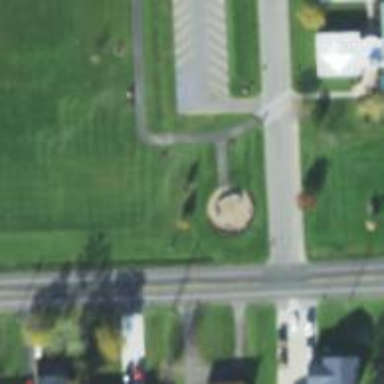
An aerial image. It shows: Memorial site with historic significance.